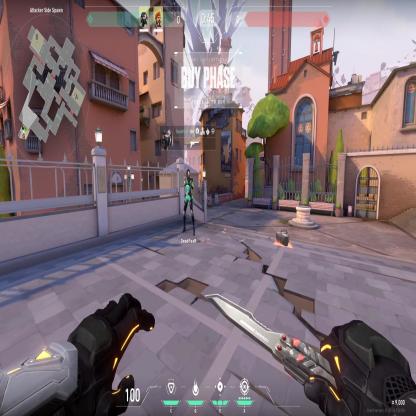
Label: dropped spike ; teammate